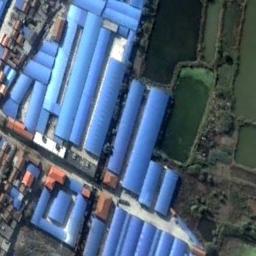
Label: industrial_area